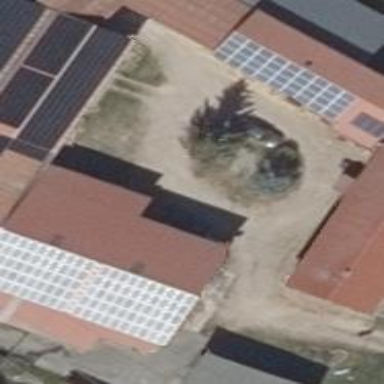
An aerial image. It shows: Building equipped with small solar photovoltaic panel for electricity generation.